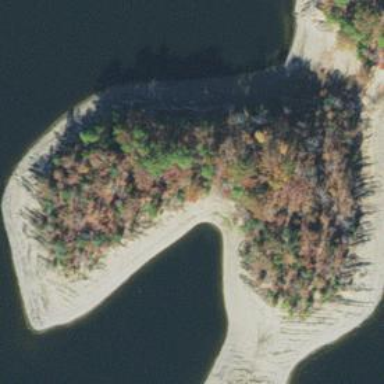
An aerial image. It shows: Forested islet.